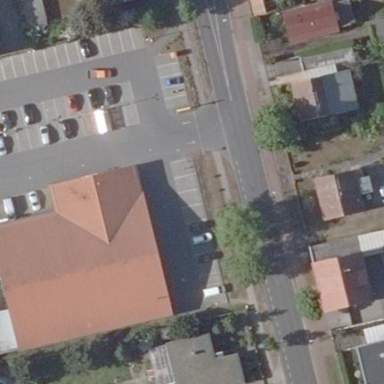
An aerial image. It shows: Supermarket building.